Question: Please take a look at this example -

I know I'm using the 'footer/nav' correctly but the '<side>' and '<section>' is kinda confusing.
The '<figure>' will be just one huge logo. Beside that will be the main content. Would '<aside>' be proper use? Its not side content like a sidebar so thats why i'm asking.
Also the '<section>' would be columns for the content, would that be right?
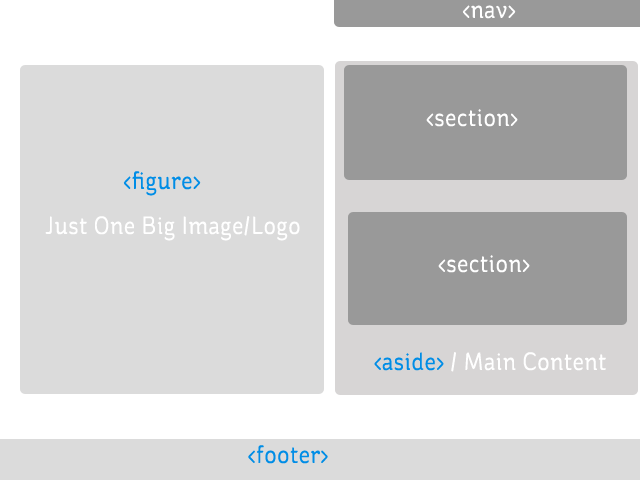
Answer: '<aside>' - content that is considered separate from the main content of the page
You could put the main content inside an '<article>' element.
'<figure>' - for diagrams, illustrations, photos, and code examples
Since a logo is not a stand-alone unit, I wouldn't use the FIGURE element. Consider just setting that image as a page background or something - it's just one image, so there is no need for much markup here.
'<article>' - could be a forum post, a magazine or newspaper article, a blog entry, a user-submitted comment, an interactive widget or gadget, or any other independent item of content
Source: <URL>